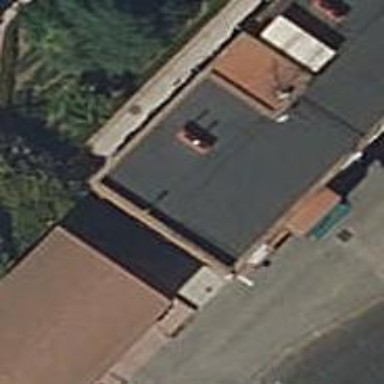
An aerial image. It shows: Café.